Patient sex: F
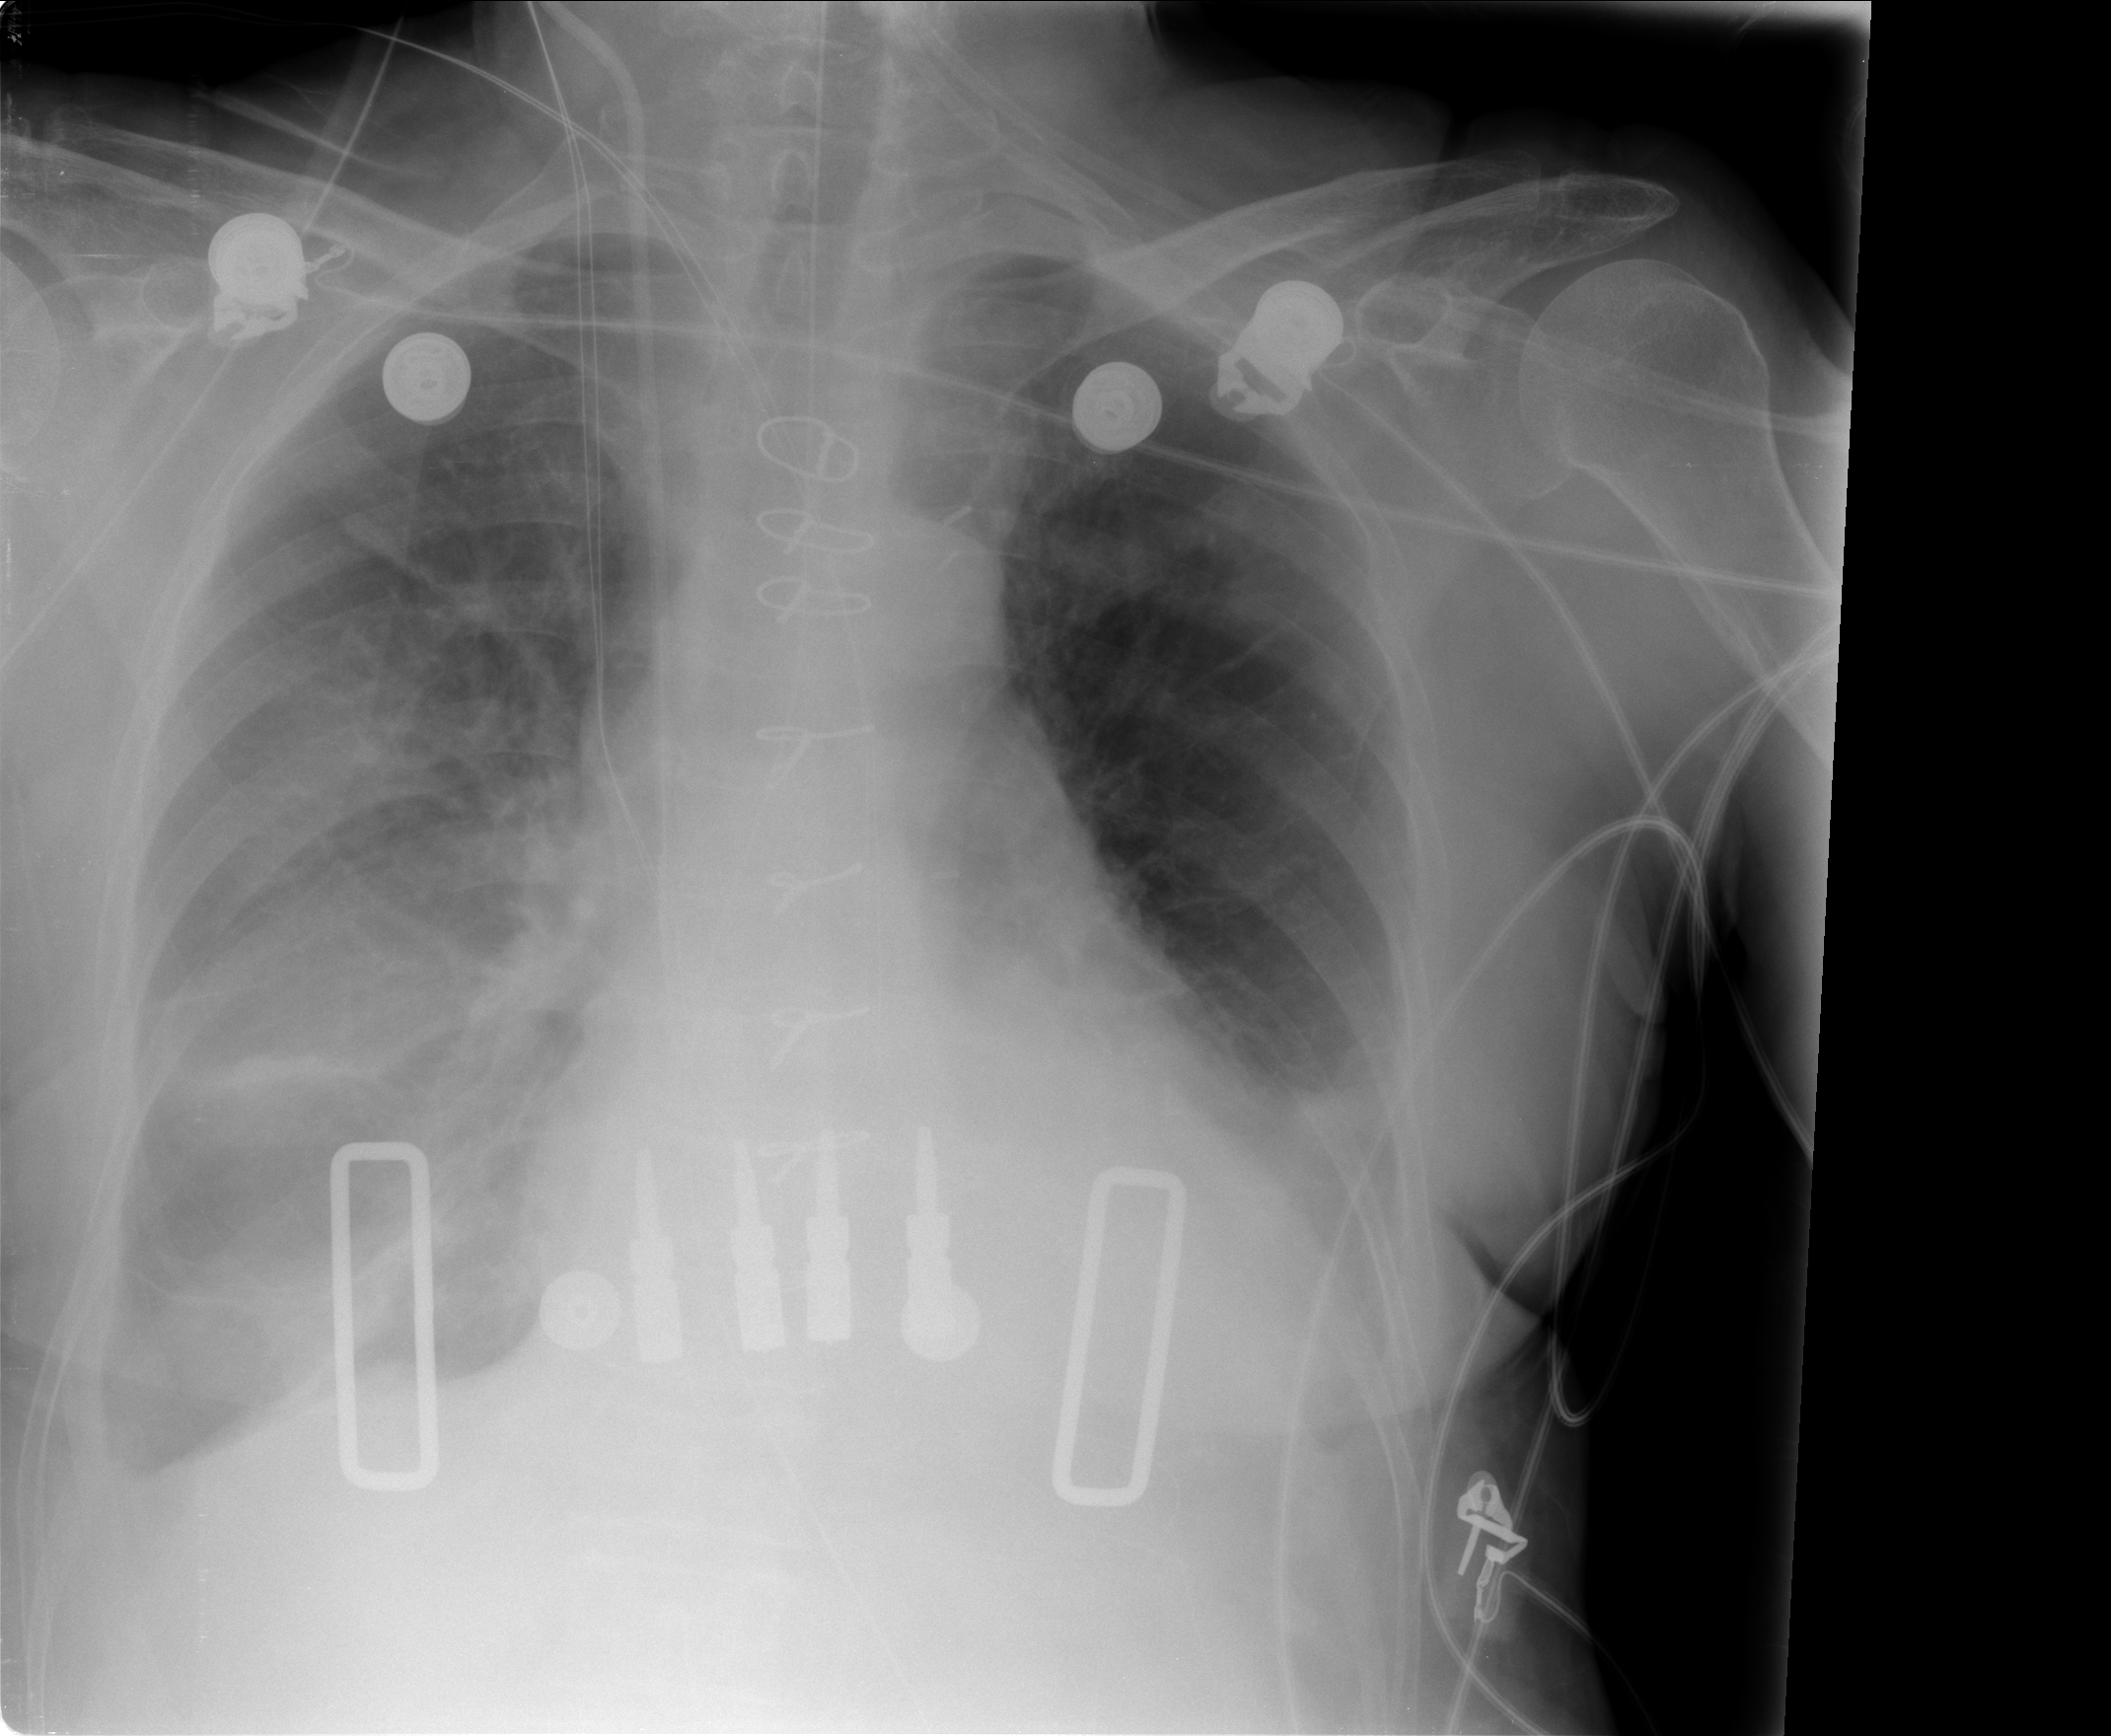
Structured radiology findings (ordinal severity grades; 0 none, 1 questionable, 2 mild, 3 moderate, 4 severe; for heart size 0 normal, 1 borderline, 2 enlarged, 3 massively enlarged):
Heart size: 1
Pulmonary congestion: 0
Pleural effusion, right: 2
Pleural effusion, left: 2
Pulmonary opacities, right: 0
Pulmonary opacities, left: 0
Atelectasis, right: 3
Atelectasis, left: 2